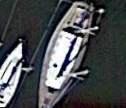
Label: Civil_yacht